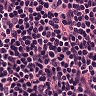
Metastatic tissue present: no